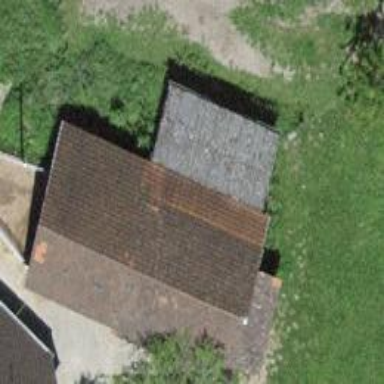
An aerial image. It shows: Rural barn.